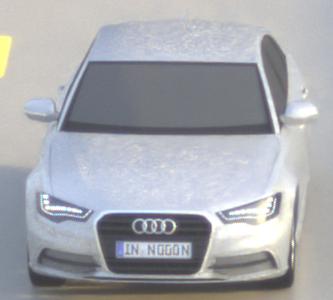
Make: Audi
Model: A6 2.0 TFSI
Detailed model: A6 (C7) Limousine
Model produced from: 2011/10
Model produced until: 2014/09
Doors: 4
Color: white
Road condition: wet road
Daytime: sunrise or sunset
Contrast: low contrast